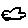
Label: cloud